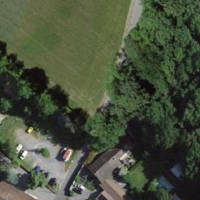
EUNIS habitat code: 53
Species observed at this site:
Cerastium tomentosum